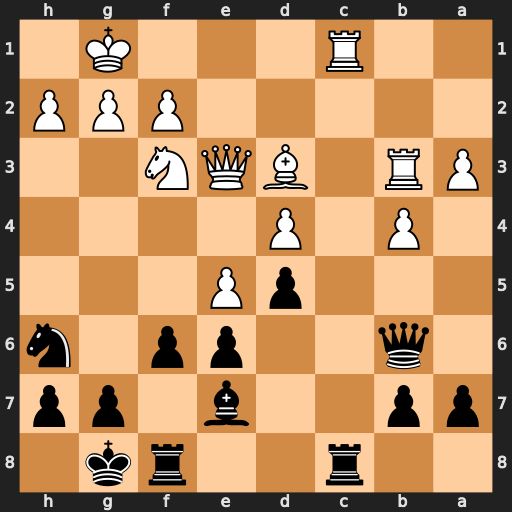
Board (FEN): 2r2rk1/pp2b1pp/1q2pp1n/3pP3/1P1P4/PR1BQN2/5PPP/2R3K1
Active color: b
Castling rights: -
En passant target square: -
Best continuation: Ng4 Rxc8 Nxe3